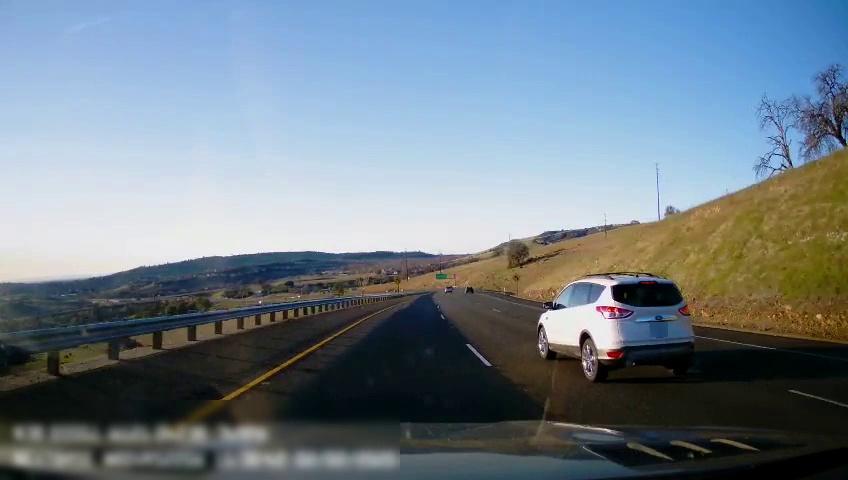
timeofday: Day
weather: Sunny
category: Drivable Space
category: Vehicles | SUV
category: Vehicles | Car
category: Lanes | Current Lane
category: Lanes | Current Lane
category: Lanes | Alternate Lane
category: Lanes | Alternate Lane
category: Traffic | Signs